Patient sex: M
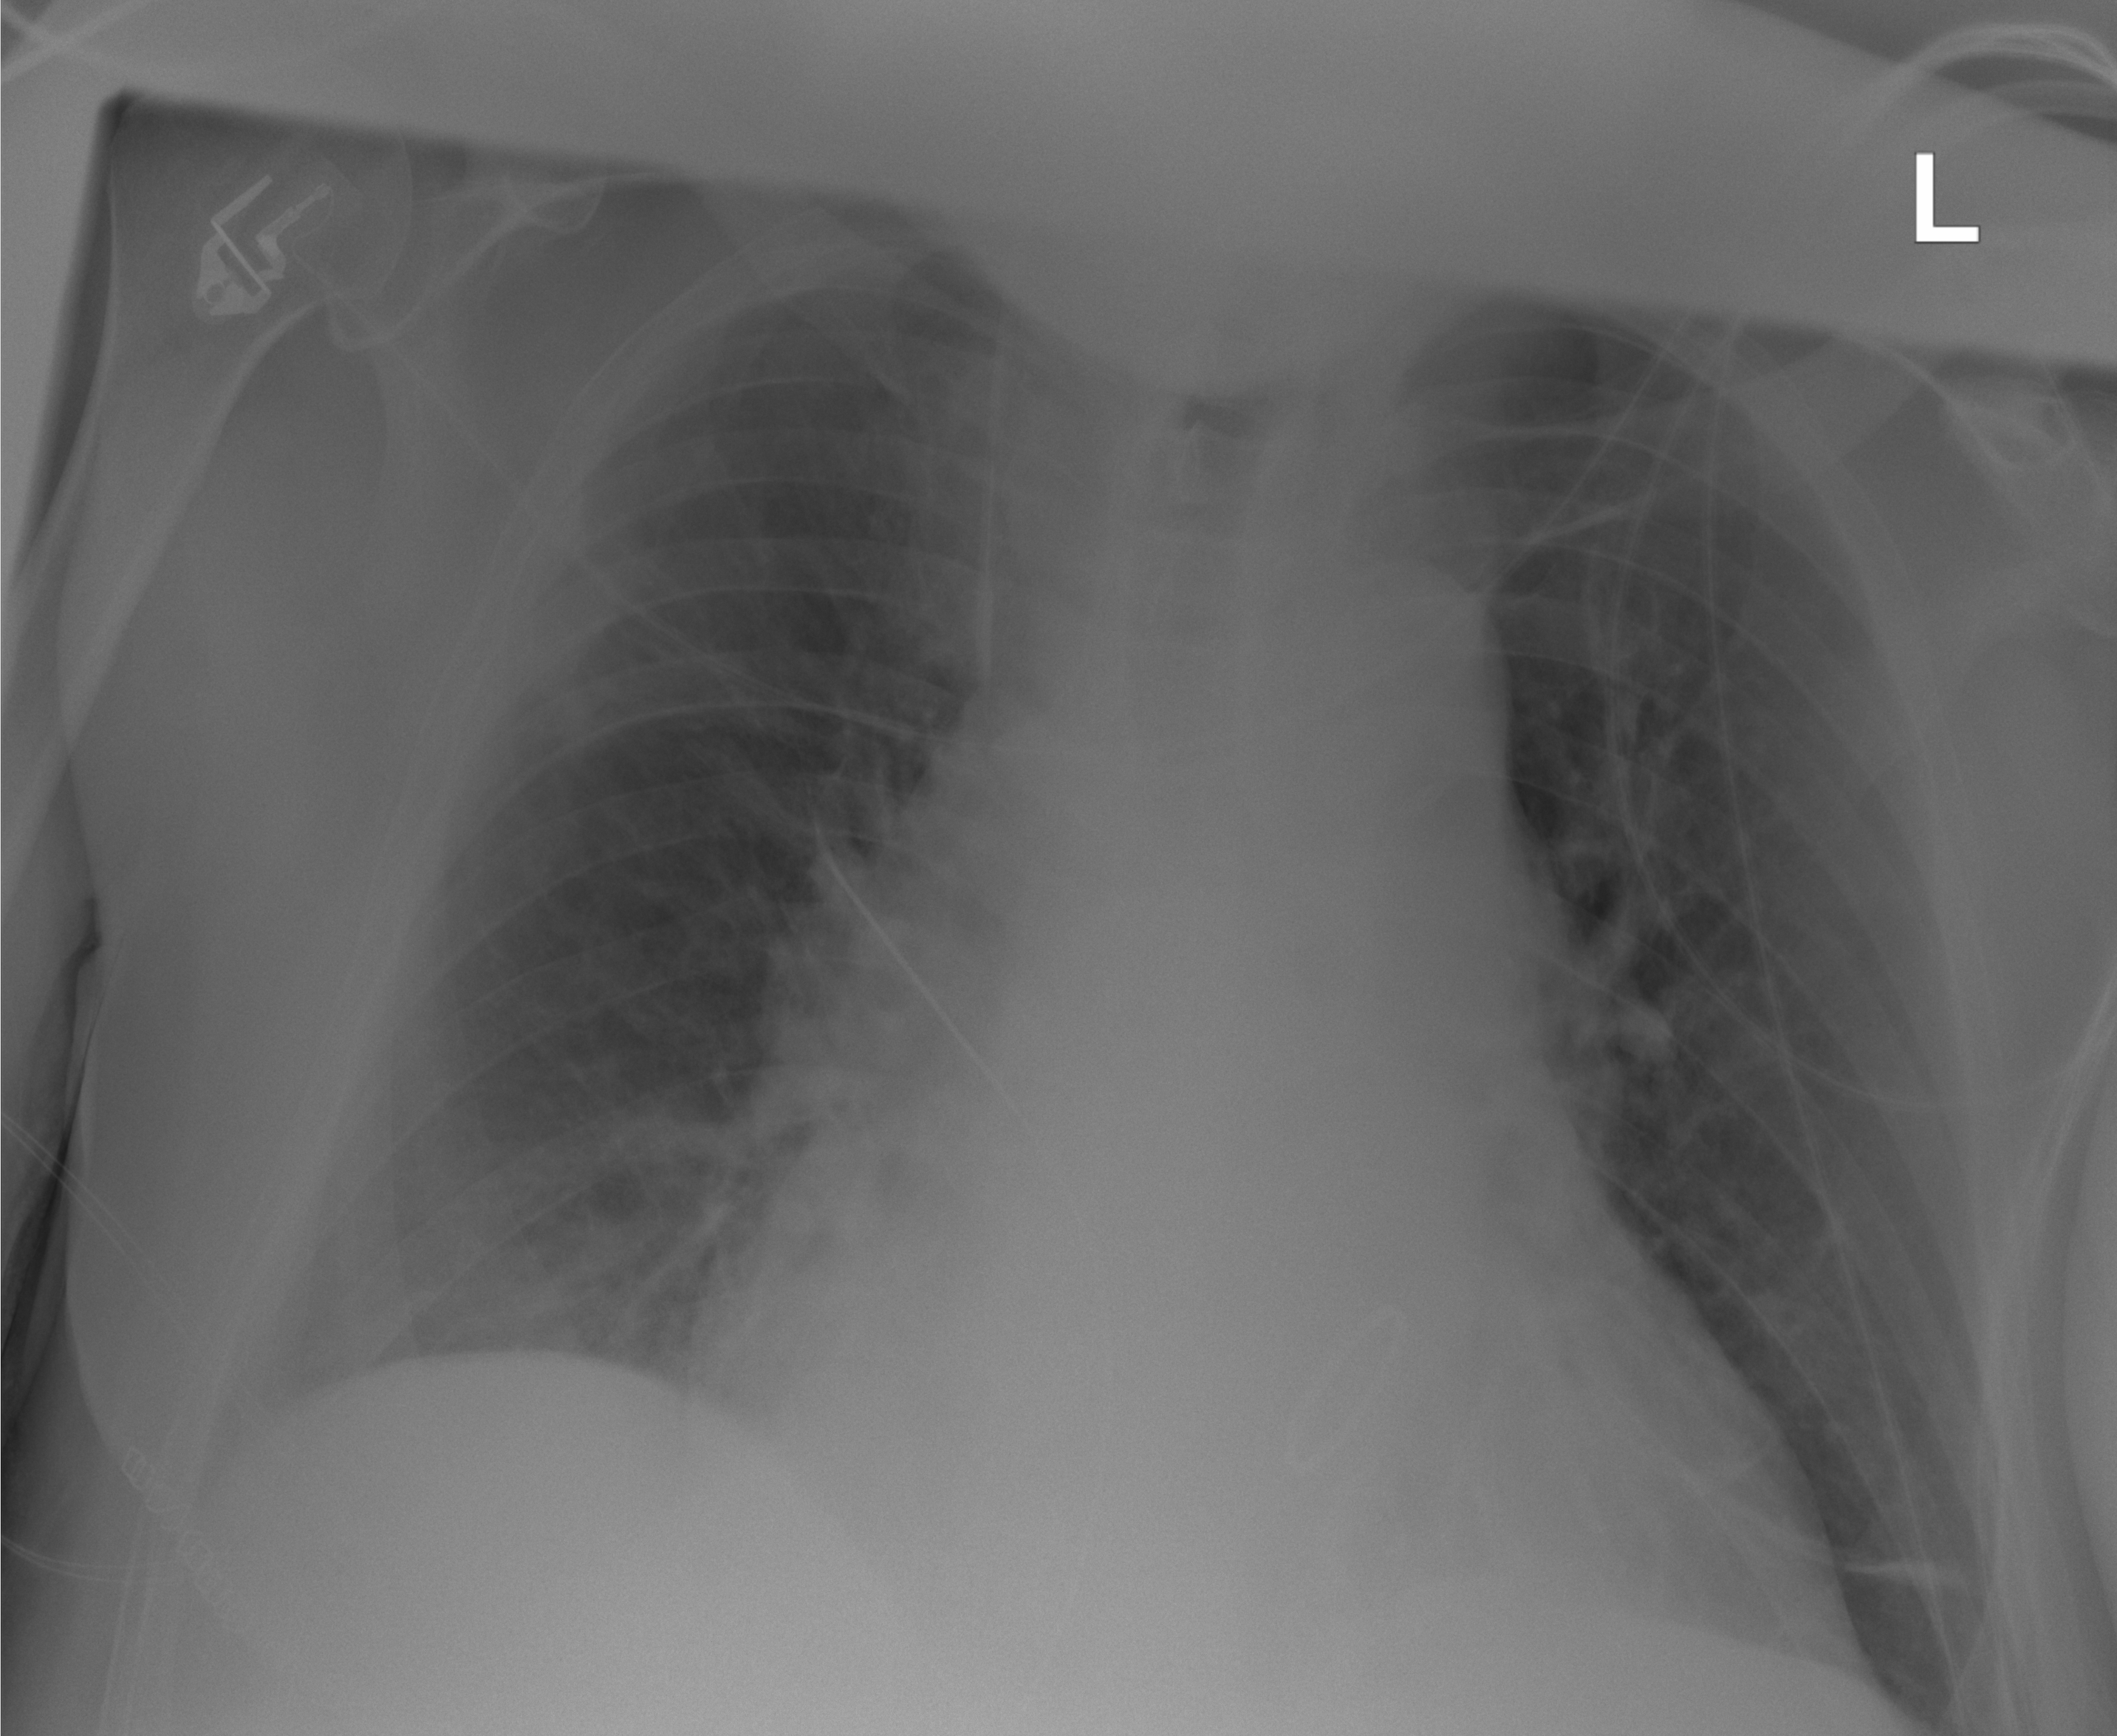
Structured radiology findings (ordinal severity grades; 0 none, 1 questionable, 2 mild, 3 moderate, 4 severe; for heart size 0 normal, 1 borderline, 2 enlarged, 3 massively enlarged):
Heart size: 2
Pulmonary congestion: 0
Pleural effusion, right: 1
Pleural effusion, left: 2
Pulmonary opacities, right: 0
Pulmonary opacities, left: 0
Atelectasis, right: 1
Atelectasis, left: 1